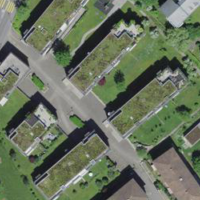
EUNIS habitat code: 54
Species observed at this site:
Medicago sativa
Melilotus albus